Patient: sex M, age 55
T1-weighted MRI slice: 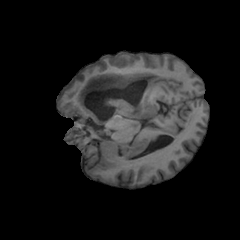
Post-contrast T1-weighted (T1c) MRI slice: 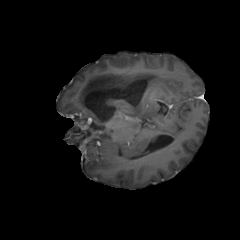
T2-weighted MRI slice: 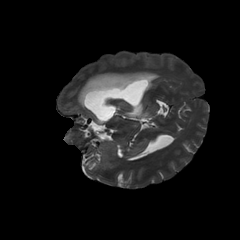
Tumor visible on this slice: yes
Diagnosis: Glioblastoma, IDH-wildtype
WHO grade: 4